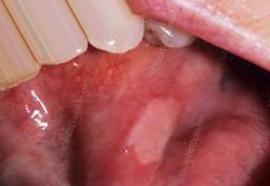
Condition: Mouth Ulcer